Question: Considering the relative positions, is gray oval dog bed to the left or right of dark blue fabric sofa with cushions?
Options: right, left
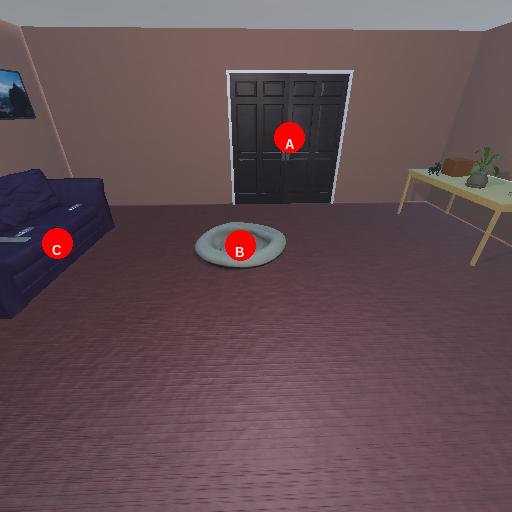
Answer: right